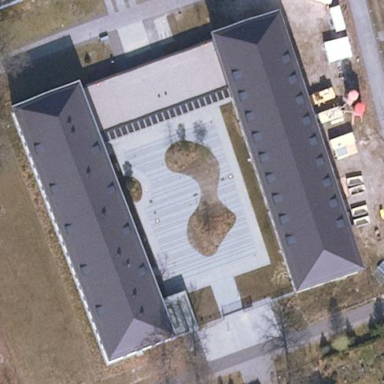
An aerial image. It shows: Civic building.